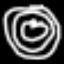
Label: square